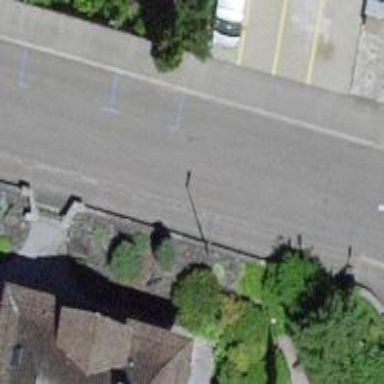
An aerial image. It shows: Parking available on the street side.